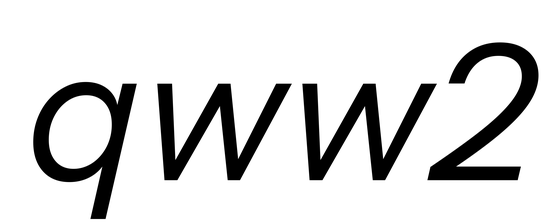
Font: InstrumentSans-Italic_Italic